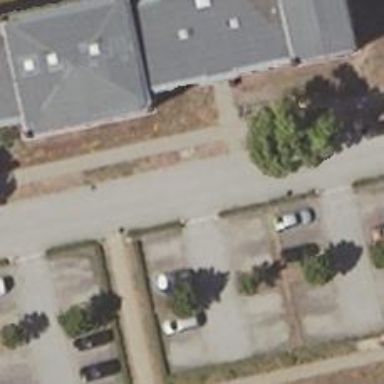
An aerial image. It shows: Road serving as parking aisle.